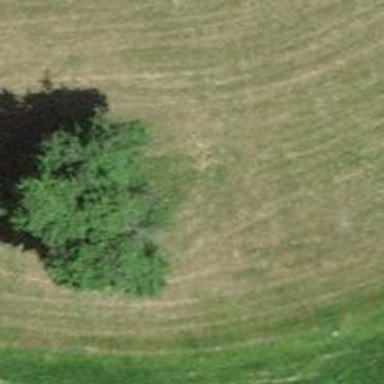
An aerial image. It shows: Broadleaved tree with lush foliage.